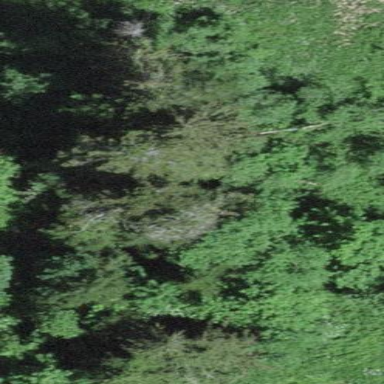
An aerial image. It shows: Beautiful woodland area.